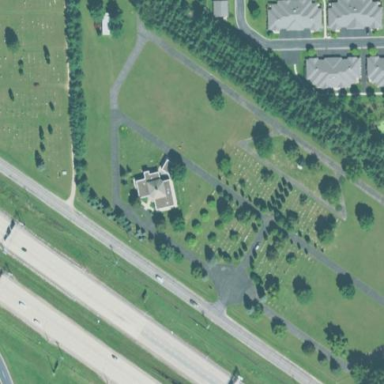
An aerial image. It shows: Cemetery.